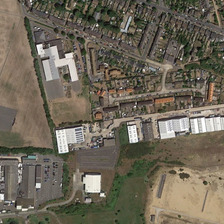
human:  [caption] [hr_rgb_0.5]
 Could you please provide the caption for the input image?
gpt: many buildings and some green trees are in an industrial area .

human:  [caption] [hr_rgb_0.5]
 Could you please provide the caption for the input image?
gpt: many buildings and some green trees are in an industrial area .

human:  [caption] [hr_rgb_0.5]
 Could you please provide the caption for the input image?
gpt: many buildings and some green trees are in an industrial area .

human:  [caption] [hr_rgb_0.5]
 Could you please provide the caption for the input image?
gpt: many buildings and some green trees are in an industrial area .

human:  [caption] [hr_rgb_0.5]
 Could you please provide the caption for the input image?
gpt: many buildings and some green trees are in an industrial area .